Field crop: maize
Growth stage: 1
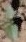
Species: datura